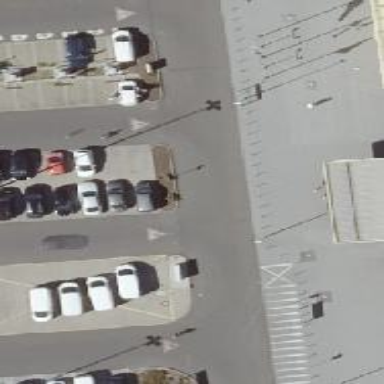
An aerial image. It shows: Asphalt parking aisle along service road.